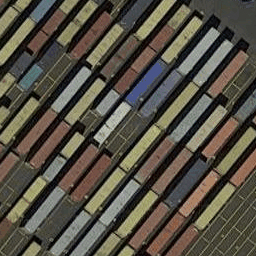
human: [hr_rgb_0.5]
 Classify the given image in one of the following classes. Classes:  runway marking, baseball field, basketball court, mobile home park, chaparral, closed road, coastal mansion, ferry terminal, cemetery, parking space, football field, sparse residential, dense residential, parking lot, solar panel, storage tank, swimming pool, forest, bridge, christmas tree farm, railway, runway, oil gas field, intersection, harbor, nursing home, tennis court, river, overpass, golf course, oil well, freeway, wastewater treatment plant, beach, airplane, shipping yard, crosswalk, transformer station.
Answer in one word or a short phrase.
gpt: shipping yard